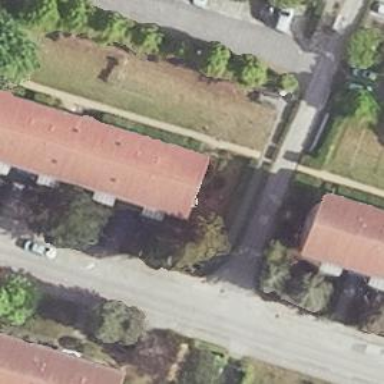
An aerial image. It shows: Gabled roof on building that houses apartments.